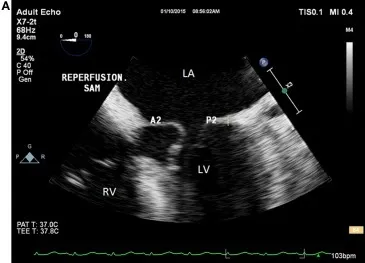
(A) Postreperfusion 2D TEE midesophageal modified five-chamber view demonstrating systolic anterior motion of the anterior mitral valve leaflet causing severe left ventricular outflow tract obstruction.
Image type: radiology (ultrasound)